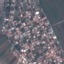
Land use / land cover: Residential